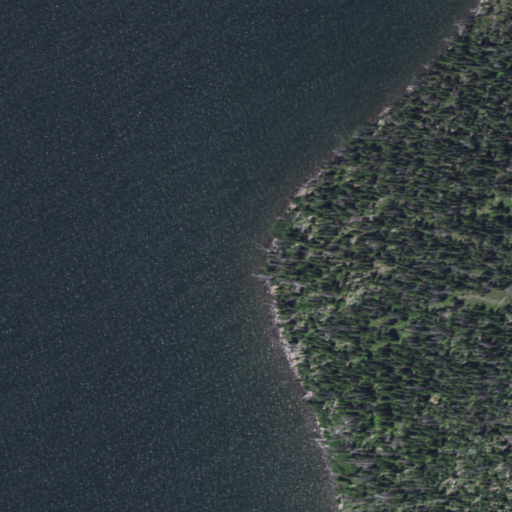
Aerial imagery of cliff(s) in Wyoming named Terrace Point containing open water, evergreen forest, grassland, and herbaceous wetlands